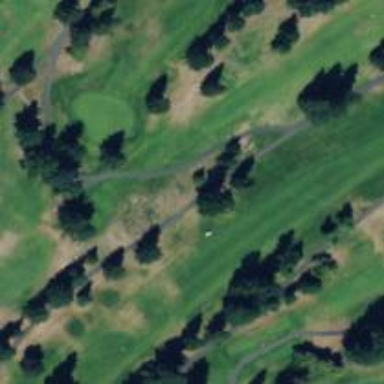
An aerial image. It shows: Golf fairway surrounded by grass.